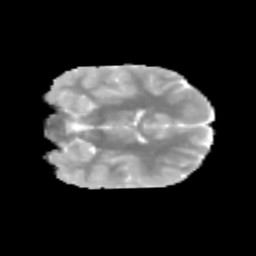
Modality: MD
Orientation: coronal
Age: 11
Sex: female
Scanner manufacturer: siemens
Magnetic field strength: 3 T
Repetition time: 3.8 s
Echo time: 0.07 s